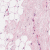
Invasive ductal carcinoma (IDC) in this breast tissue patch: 0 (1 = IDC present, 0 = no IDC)